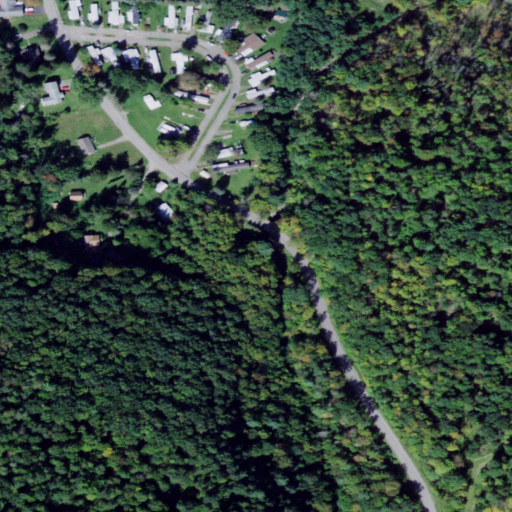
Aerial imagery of valley in New York named Brown Hollow containing mixed forest, open development, deciduous forest, low intensity development, and medium intensity development